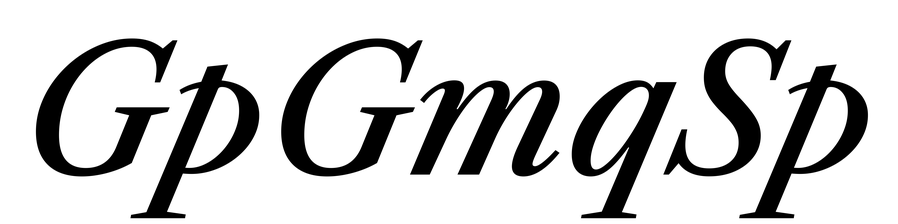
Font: LibreCaslonText-Italic_Medium_Italic